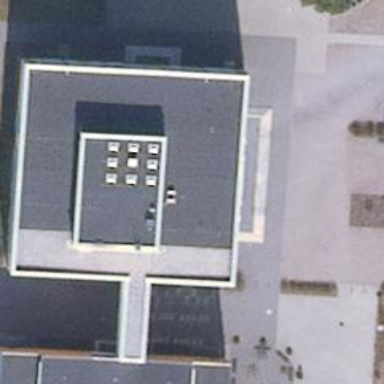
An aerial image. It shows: Educational institution office.